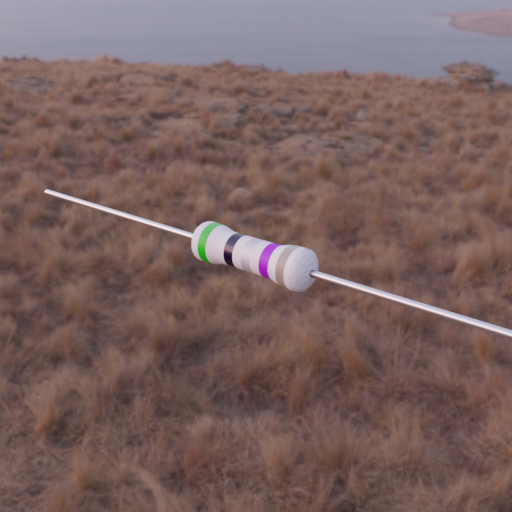
Resistor colour bands (in order): green, black, silver, violet, gray